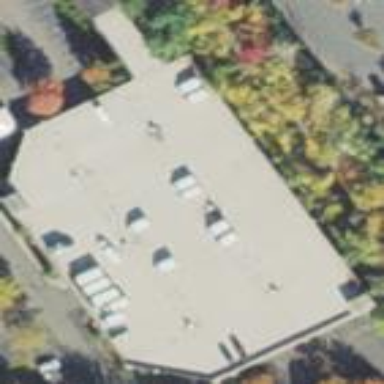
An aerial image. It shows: Commercial building.